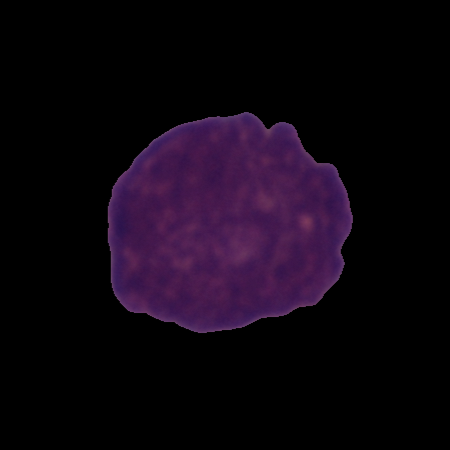
Label: cancer